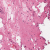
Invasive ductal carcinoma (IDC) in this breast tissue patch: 0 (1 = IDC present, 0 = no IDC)